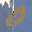
Label: 0